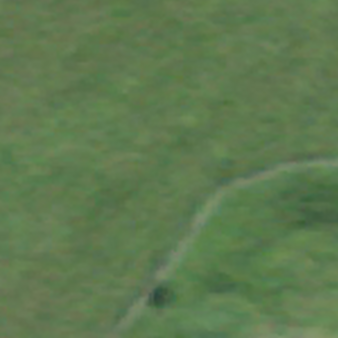
Label: other